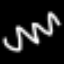
Label: squiggle